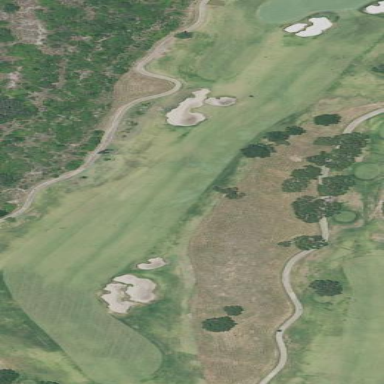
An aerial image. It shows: Golf fairway surrounded by grass.